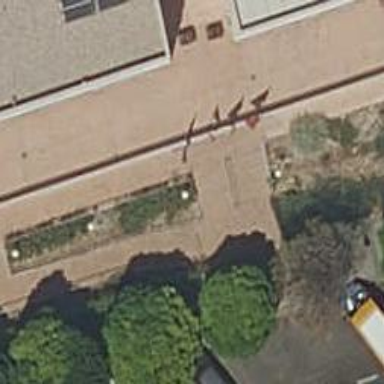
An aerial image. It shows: Set of steps on the road.